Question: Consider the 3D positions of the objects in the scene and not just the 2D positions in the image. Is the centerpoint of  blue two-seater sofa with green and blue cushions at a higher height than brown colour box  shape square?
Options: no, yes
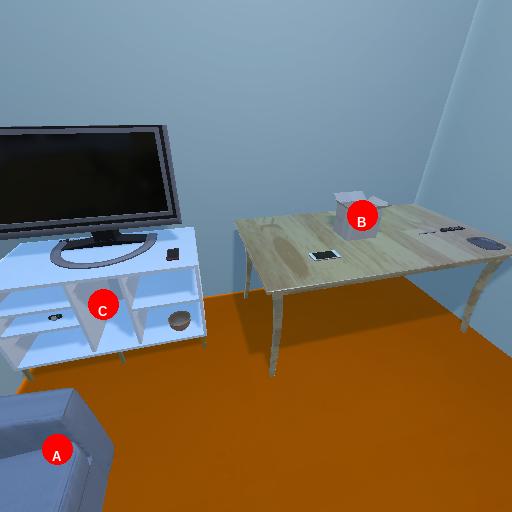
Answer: no